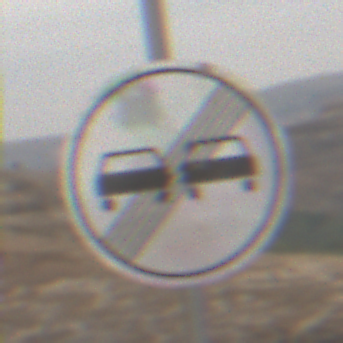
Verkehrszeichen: EndeUeberholverbot
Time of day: MorningAfternoon
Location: Outdoor (Nature)
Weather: Overcast
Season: NotSpecified
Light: Natural